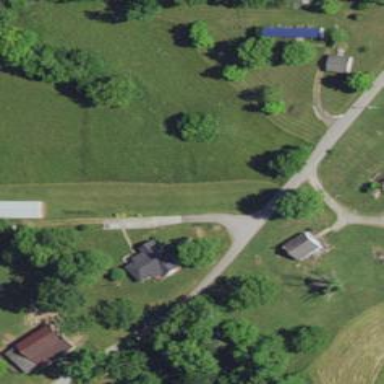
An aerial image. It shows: Driveway leading to service road.